Field crop: maize
Growth stage: 2
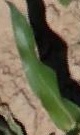
Species: maize